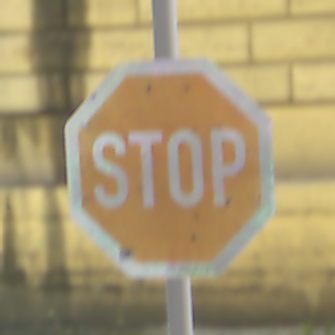
Verkehrszeichen: Stop
Umgebung: Outdoor, Urban
Tageszeit: Midday
Wetter: Clear
Licht: Natural
Jahreszeit: NotSpecified
Kontrast: LowContrast